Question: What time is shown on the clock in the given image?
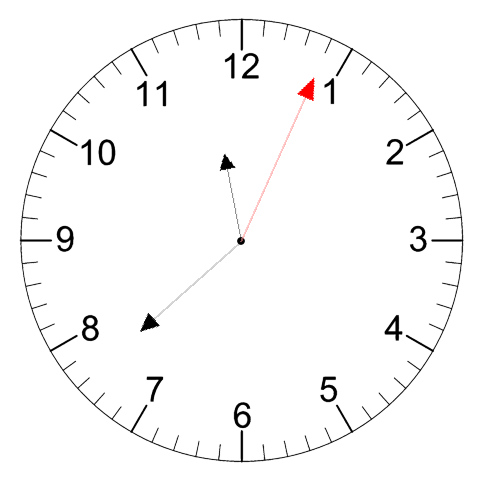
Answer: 11:38:04